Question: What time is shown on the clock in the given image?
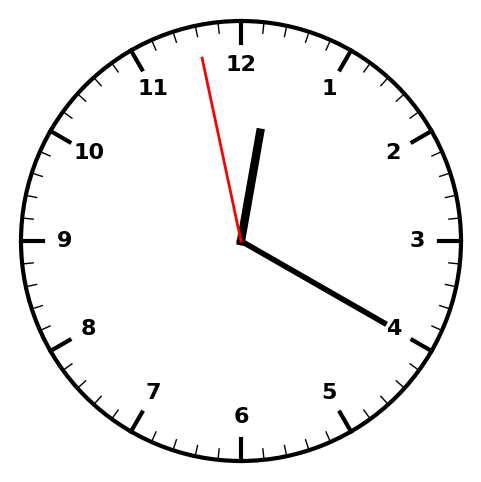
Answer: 12:19:58